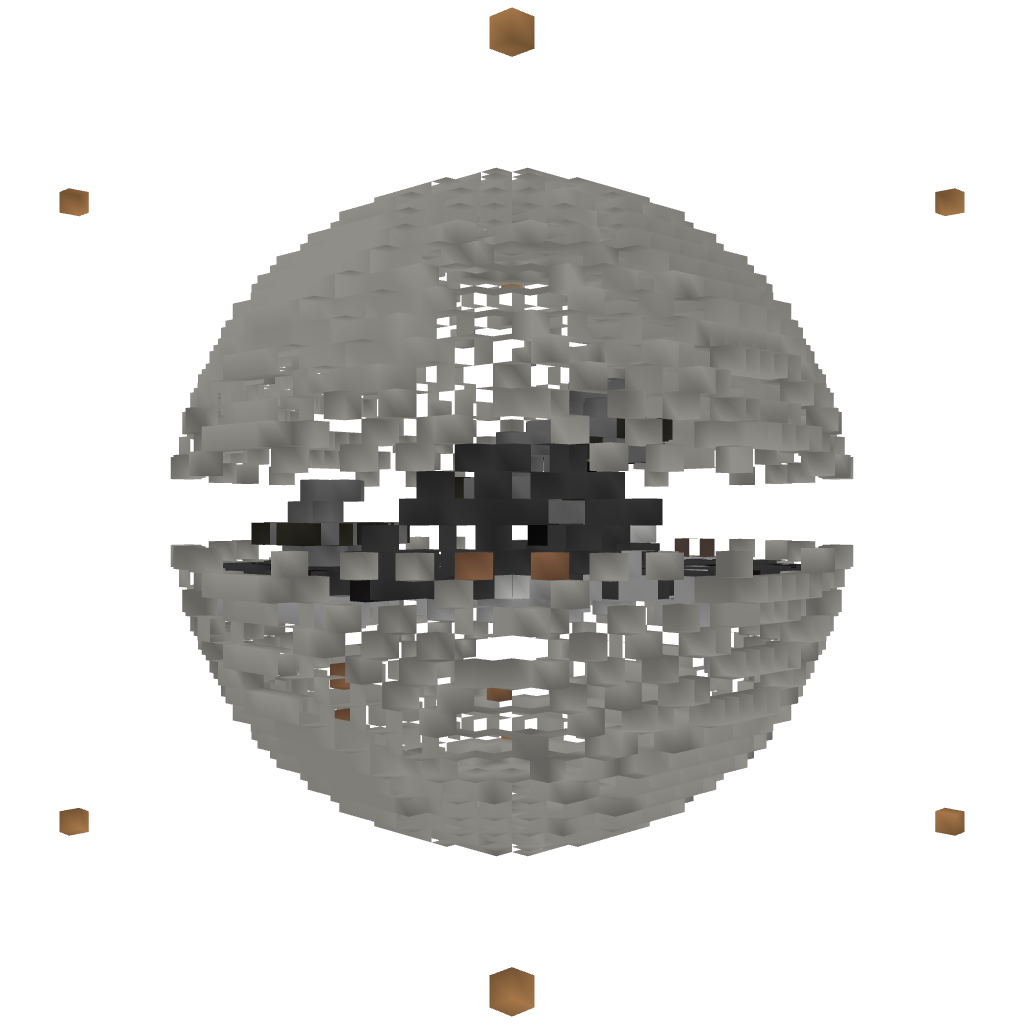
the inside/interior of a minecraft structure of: PVP Meadow